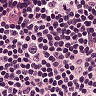
Metastatic tissue present: no